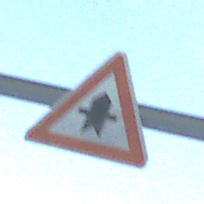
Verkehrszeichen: Vorfahrt
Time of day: SunriseSunset
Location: Outdoor (Nature)
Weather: Clear
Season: Winter
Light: Natural